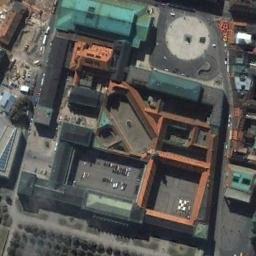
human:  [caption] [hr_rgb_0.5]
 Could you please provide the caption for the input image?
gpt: The palace is on the open place next to some buildings .

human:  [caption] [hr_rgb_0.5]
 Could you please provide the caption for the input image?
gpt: The central part of the palace is a circular building .

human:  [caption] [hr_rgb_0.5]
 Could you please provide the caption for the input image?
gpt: There are many buildings beside the palace .

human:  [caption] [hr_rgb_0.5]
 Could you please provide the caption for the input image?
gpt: The palace has some palaces of different colors, A square and some courtyards and a parking lot is also in the palace .

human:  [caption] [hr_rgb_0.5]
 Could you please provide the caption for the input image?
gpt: A palace with brown buildings and black buildings and green buildings .